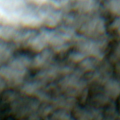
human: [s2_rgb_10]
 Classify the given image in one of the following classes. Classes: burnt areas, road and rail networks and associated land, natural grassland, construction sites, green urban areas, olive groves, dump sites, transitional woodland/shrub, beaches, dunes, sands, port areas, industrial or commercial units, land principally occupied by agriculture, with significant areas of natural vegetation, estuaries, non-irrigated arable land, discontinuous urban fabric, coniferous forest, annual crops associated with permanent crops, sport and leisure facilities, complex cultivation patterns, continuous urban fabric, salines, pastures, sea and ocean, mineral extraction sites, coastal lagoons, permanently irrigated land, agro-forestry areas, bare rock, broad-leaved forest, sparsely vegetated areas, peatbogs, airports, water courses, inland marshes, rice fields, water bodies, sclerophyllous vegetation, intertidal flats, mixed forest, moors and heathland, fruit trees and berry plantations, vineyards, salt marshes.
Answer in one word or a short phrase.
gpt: coniferous forest, mixed forest, peatbogs